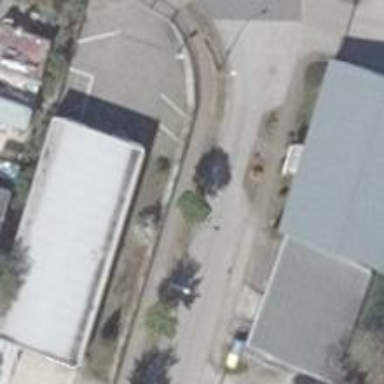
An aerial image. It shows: Vehicle inspection facility.